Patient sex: M
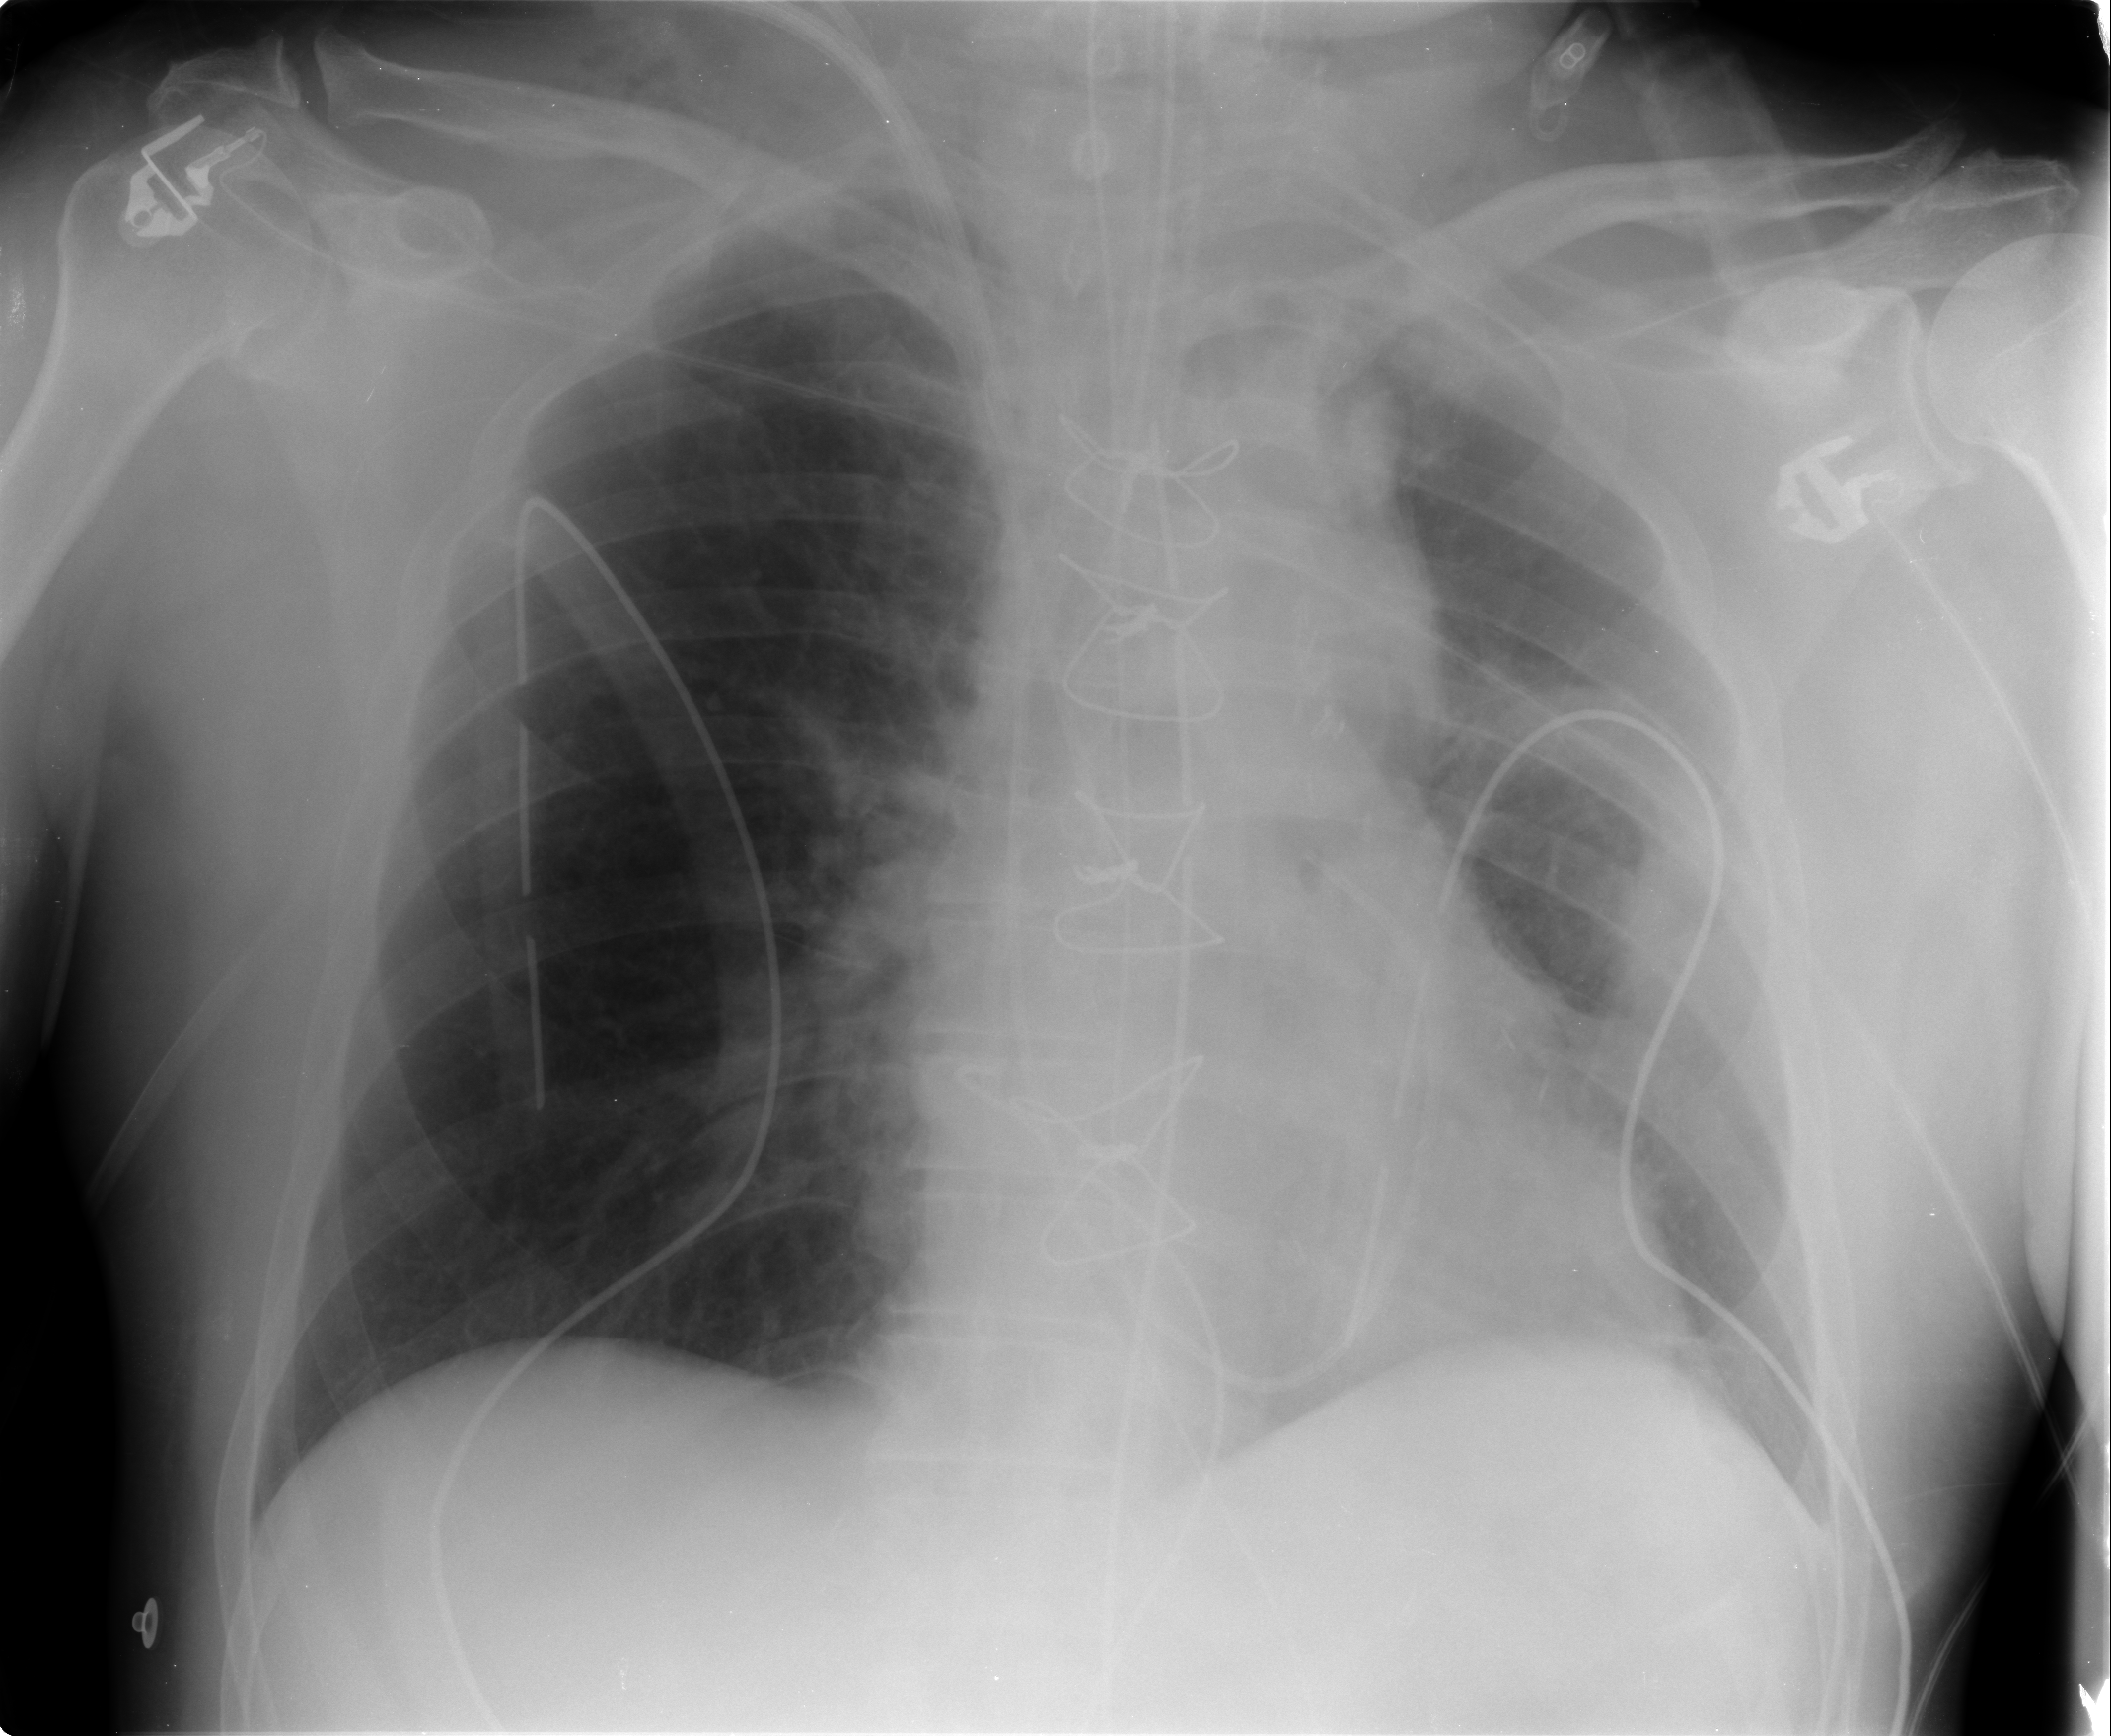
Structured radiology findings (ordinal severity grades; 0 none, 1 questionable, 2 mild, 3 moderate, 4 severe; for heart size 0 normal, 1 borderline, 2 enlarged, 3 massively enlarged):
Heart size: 1
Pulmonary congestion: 2
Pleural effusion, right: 0
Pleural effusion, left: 0
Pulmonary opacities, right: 0
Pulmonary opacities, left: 0
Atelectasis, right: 1
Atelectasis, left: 2